Question: I used to simply work with two screen sizes, but now after the new are announced I need to deal with four screen sizes, So How could I specify the for these devices ??
Thanks in advance
---
### Update

In file I found new settings added in which is () and (), I guess it's easy to find which one is for iPhone 6 and which for iPhone 6+ but what's the name for these startup images by default ??
because I don't usually work with file
'''
3.5 inches = Default.png
(320px x 480px)
3.5 inches (with retina) = Default@2x.png
(640px x 960px)
4.0 = Default-568h@2x.png
(640px x 1136px)
4.7 = ??
(750px x 1334px)
5.5 = ??
(1242px x 2208px)
'''
---
# The Answer:
After some search later, I found the following answer:
'''
3.5 inch screen: LaunchImage-700@2x.png
4.0 inch screen: LaunchImage-700-568h@2x.png
4.7 inch screen: LaunchImage-800-667h@2x.png
5.5 inch screen: LaunchImage-800-Portrait-736h@3x.png
iPad2 : LaunchImage-700-Portrait~ipad.png
Retina iPads : LaunchImage-700-Portrait@2x~ipad.png
'''
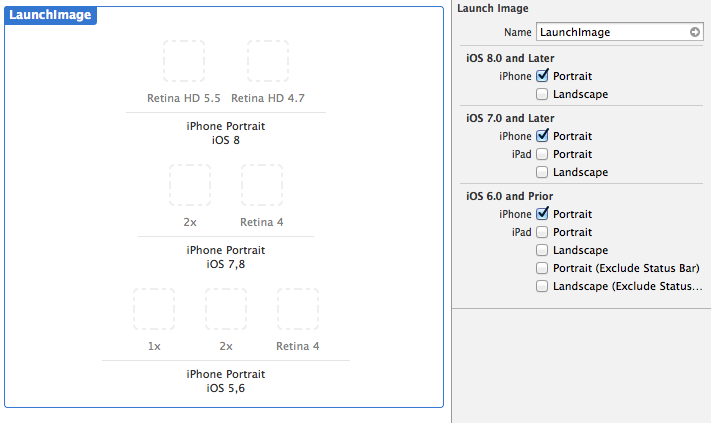
Answer: You can name them whatever you want, you just have to make sure they are in your plist, and that you don't specify the extension or @2x or @3x suffix in the plist. The files in your Xcode project should have the .png and @2x or @3x extension. The size is always specified in portrait mode (even for landscape images).
This has the added benefit of not using the asset catalog and allowing you to easily load the png in your app to do a custom transition from the splash screen to your app.
Here's an example from my app, <URL>:
'''
<key>UILaunchImages</key>
<array>
<dict>
<key>UILaunchImageMinimumOSVersion</key><string>7.0</string>
<key>UILaunchImageOrientation</key><string>Portrait</string>
<key>UILaunchImageSize</key><string>{320, 480}</string>
<key>UILaunchImageName</key><string>Default</string>
</dict>
<dict>
<key>UILaunchImageMinimumOSVersion</key><string>7.0</string>
<key>UILaunchImageOrientation</key><string>Portrait</string>
<key>UILaunchImageSize</key><string>{320, 568}</string>
<key>UILaunchImageName</key><string>Default-568h</string>
</dict>
<dict>
<key>UILaunchImageMinimumOSVersion</key><string>7.0</string>
<key>UILaunchImageOrientation</key><string>Landscape</string>
<key>UILaunchImageSize</key><string>{768, 1024}</string>
<key>UILaunchImageName</key><string>Default-Landscape</string>
</dict>
<dict>
<key>UILaunchImageMinimumOSVersion</key><string>7.0</string>
<key>UILaunchImageOrientation</key><string>Portrait</string>
<key>UILaunchImageSize</key><string>{768, 1024}</string>
<key>UILaunchImageName</key><string>Default-Portrait</string>
</dict>
<dict>
<key>UILaunchImageMinimumOSVersion</key><string>8.0</string>
<key>UILaunchImageOrientation</key><string>Landscape</string>
<key>UILaunchImageSize</key><string>{414, 736}</string>
<key>UILaunchImageName</key><string>Default-Landscape-736h</string>
</dict>
<dict>
<key>UILaunchImageMinimumOSVersion</key><string>8.0</string>
<key>UILaunchImageOrientation</key><string>Portrait</string>
<key>UILaunchImageSize</key><string>{414, 736}</string>
<key>UILaunchImageName</key><string>Default-Portrait-736h</string>
</dict>
<dict>
<key>UILaunchImageMinimumOSVersion</key><string>8.0</string>
<key>UILaunchImageOrientation</key><string>Portrait</string>
<key>UILaunchImageSize</key><string>{375, 667}</string>
<key>UILaunchImageName</key><string>Default-Portrait-667h</string>
</dict>
</array>
'''